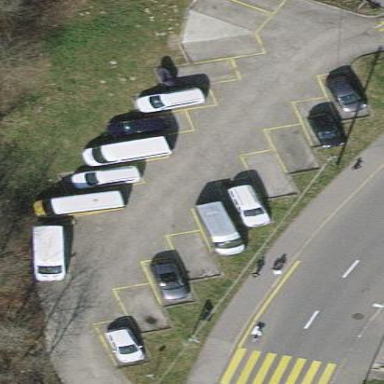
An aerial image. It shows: Parking area with surface.